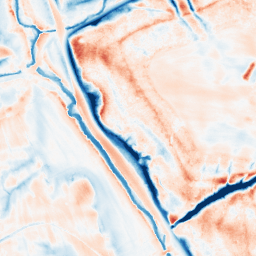
Category: edge_preserving
Decomposition family: guided
Decomposition parameters: radius: 8
eps: 0.1
Upsampling method: bspline
Upsampling parameters: scale: 2
Upsampling scale: 2